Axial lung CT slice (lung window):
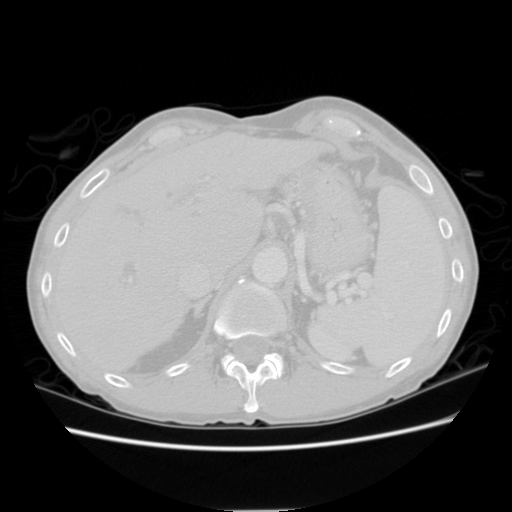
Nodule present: no